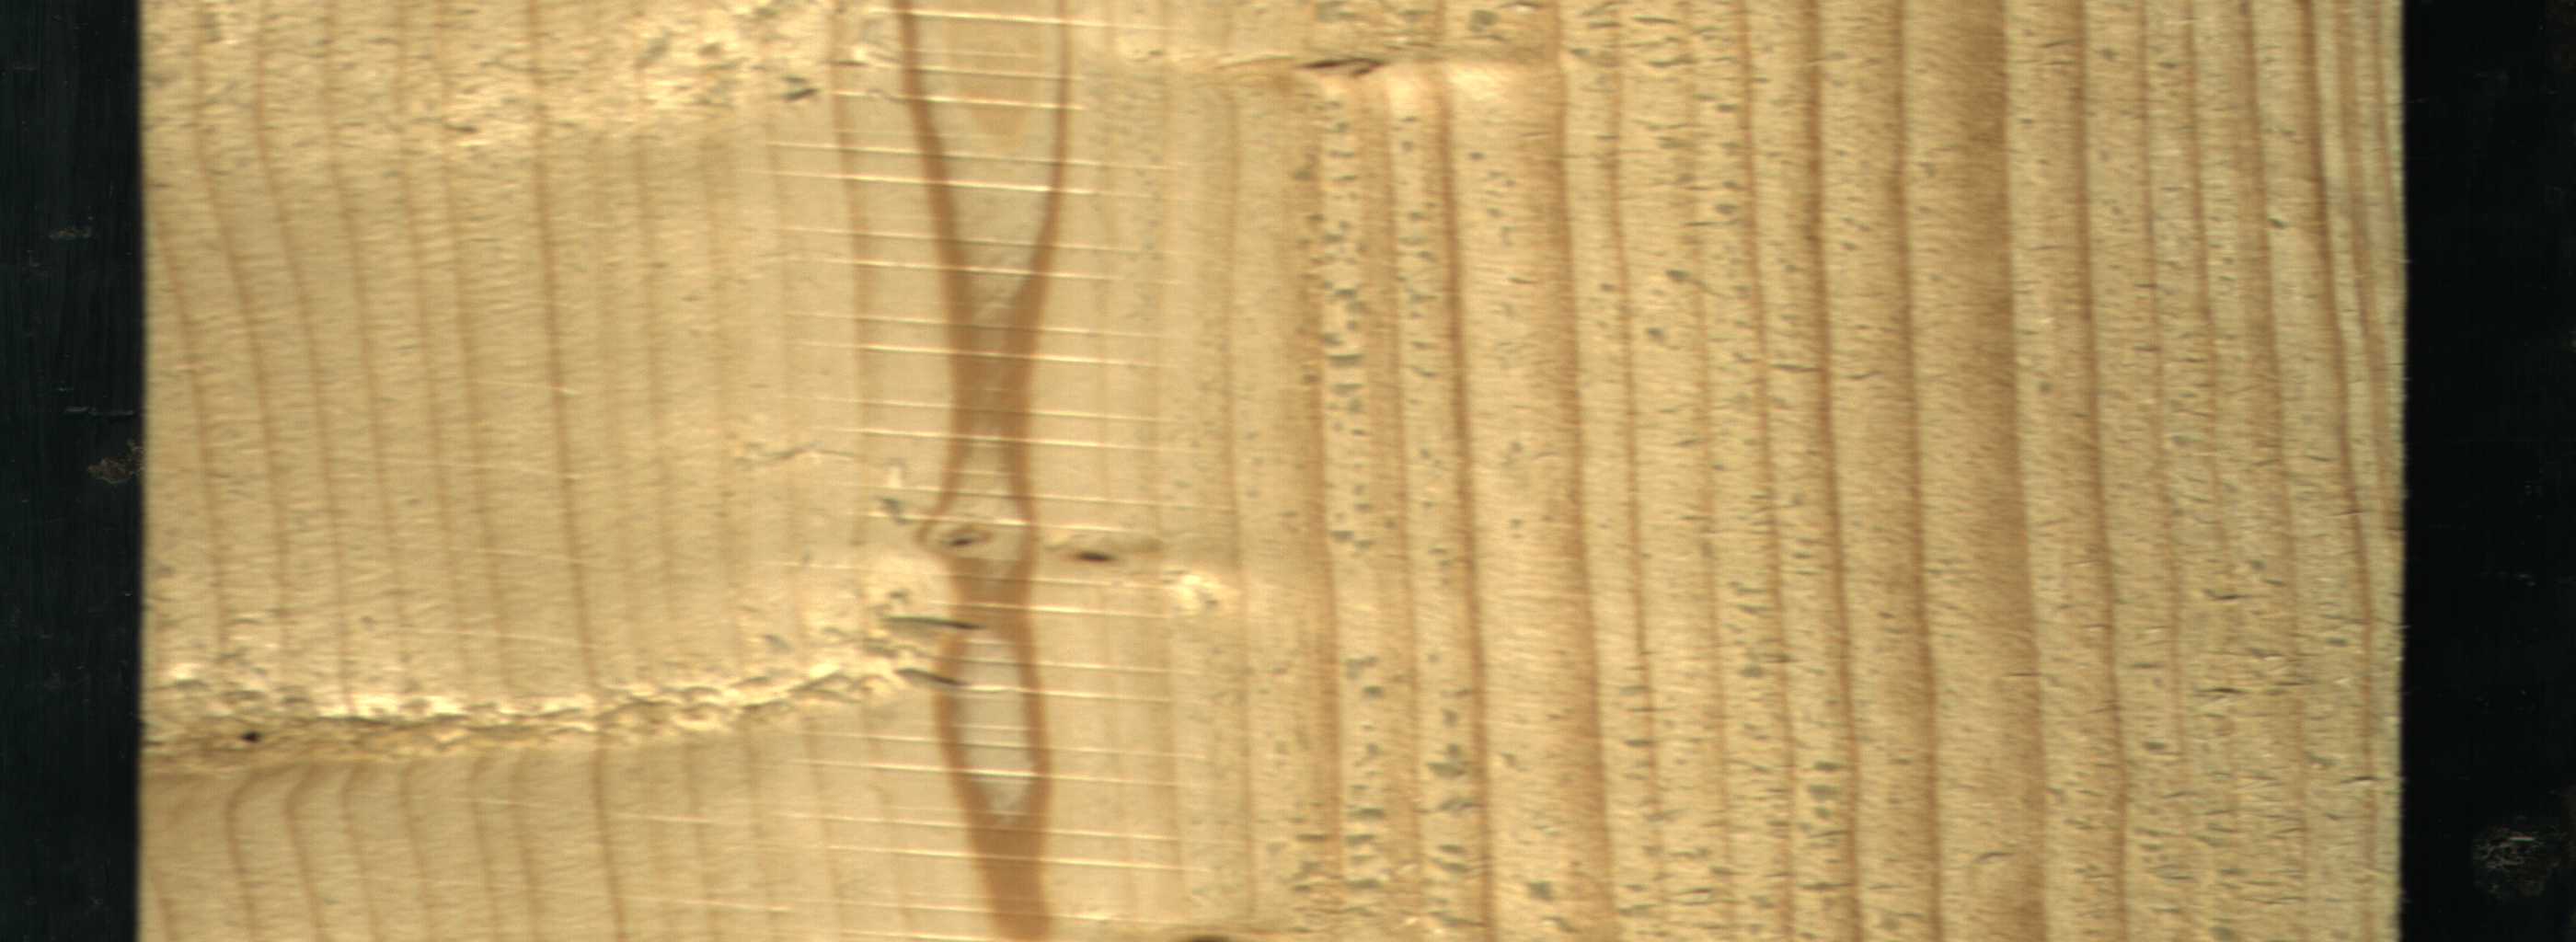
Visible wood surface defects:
Live_Knot
Live_Knot